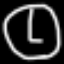
Label: clock